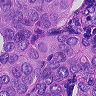
Metastatic tissue present: yes